Field crop: maize
Growth stage: 1
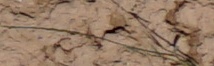
Species: lolium